Question:
Why i am getting this error. which library file should i use to resolve this error.
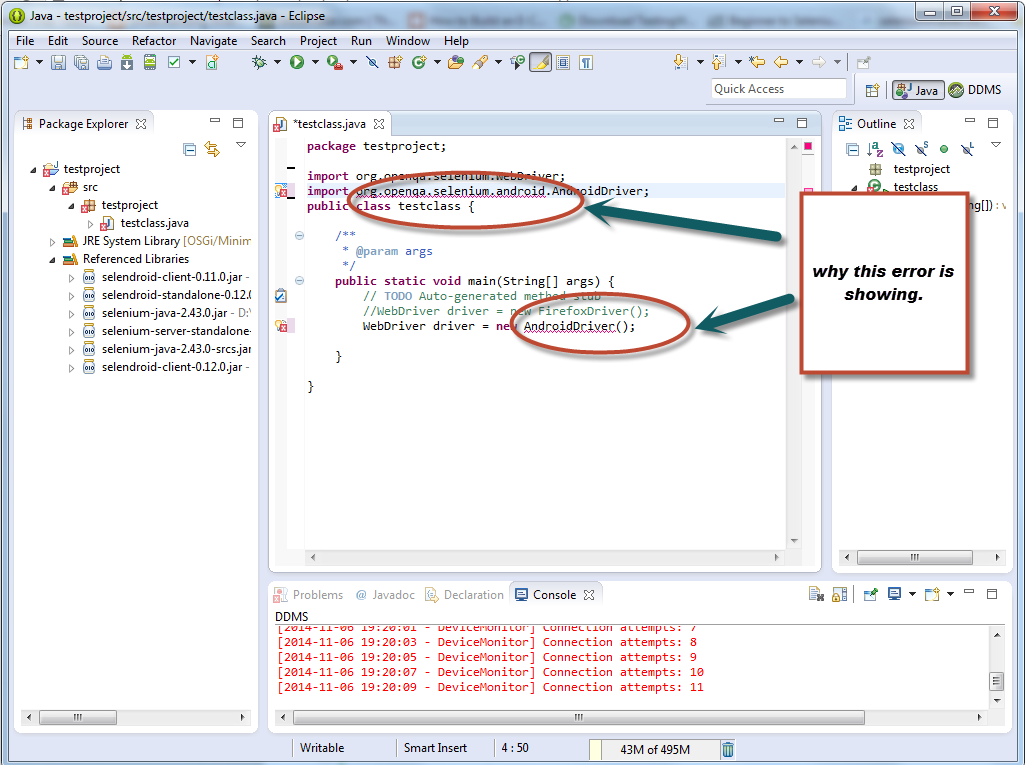
Answer: Looks like you don't have the selenium-android-driver jar. But the Android driver has been replaced by selendriod. Instead you should do:
'''
WebDriver driver = new RemoteWebDriver(DesiredCapabilities.android());
'''